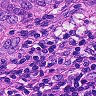
Metastatic tissue present: yes